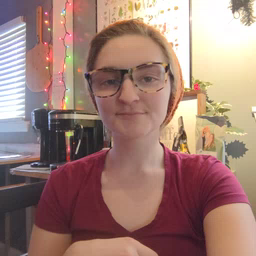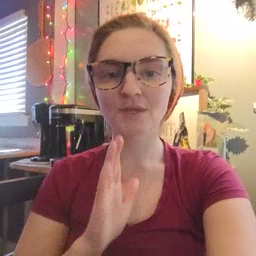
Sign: after